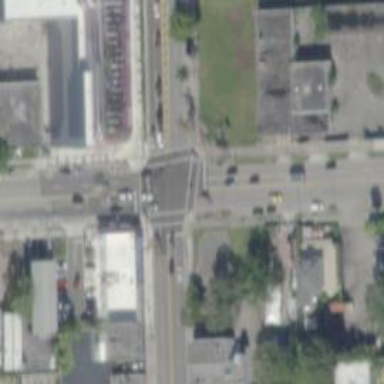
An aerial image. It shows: Marked road crossing.